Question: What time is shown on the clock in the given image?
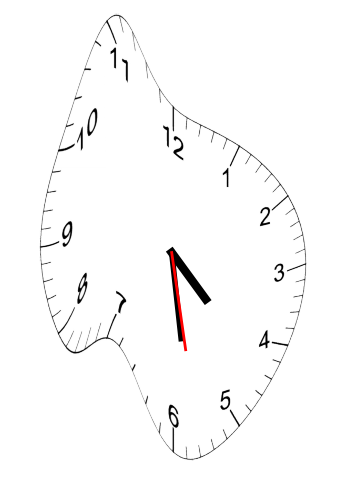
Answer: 04:28:28